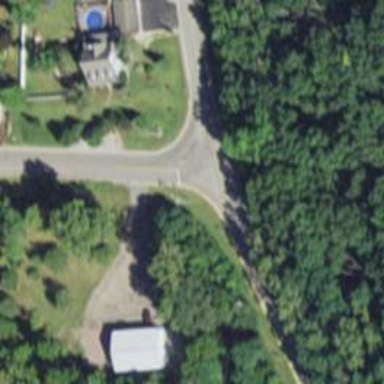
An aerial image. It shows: Residential road.